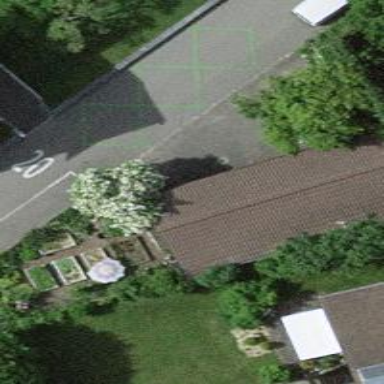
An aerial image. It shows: Group of garages.